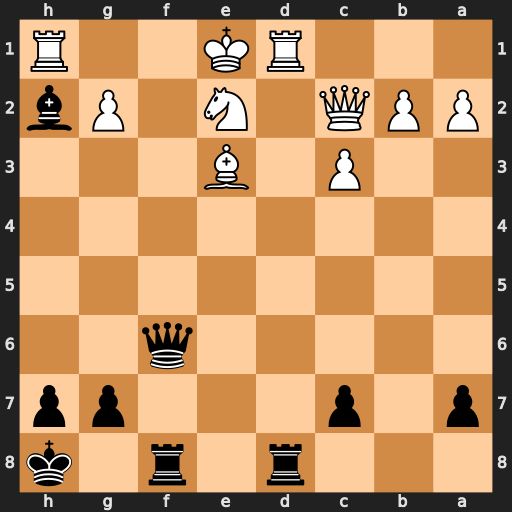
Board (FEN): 3r1r1k/p1p3pp/5q2/8/8/2P1B3/PPQ1N1Pb/3RK2R
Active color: b
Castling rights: K
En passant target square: -
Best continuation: Qh4+ g3 Bxg3+ Nxg3 Qxg3+